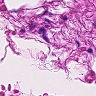
Metastatic tissue present: no